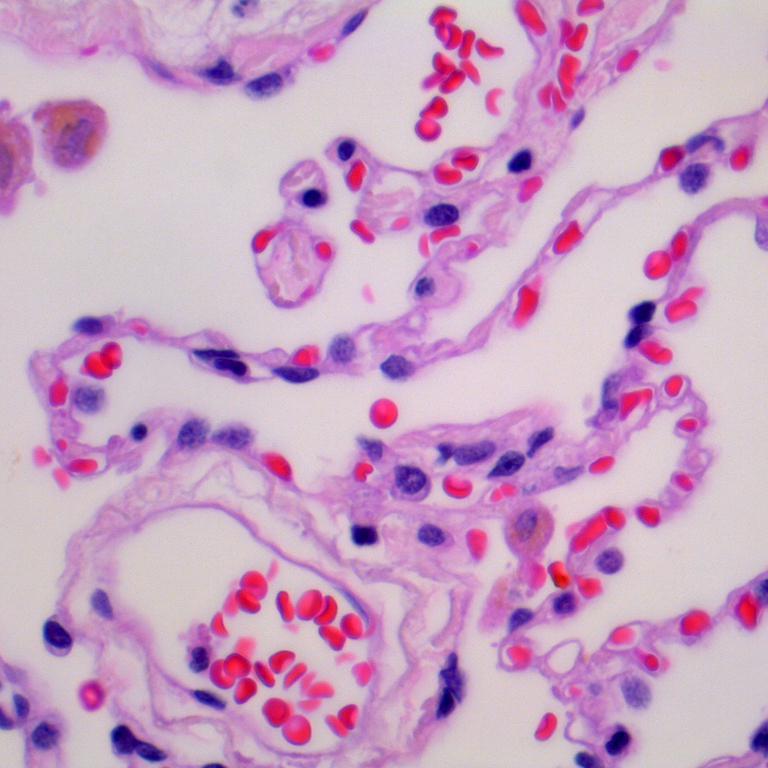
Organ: lung
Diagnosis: benign